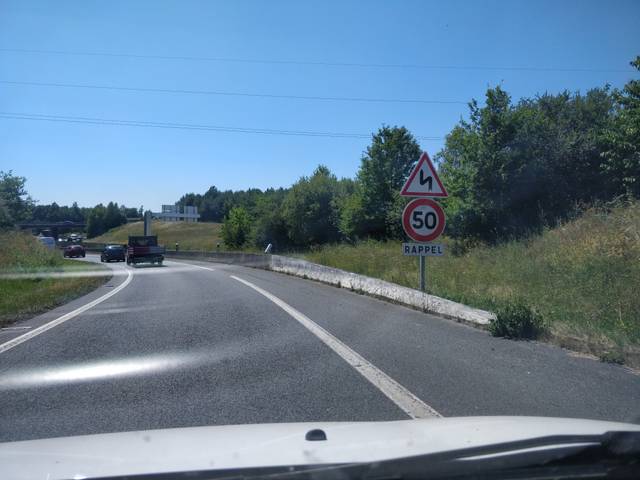
Region: France
Coordinates: 48.142, -1.695